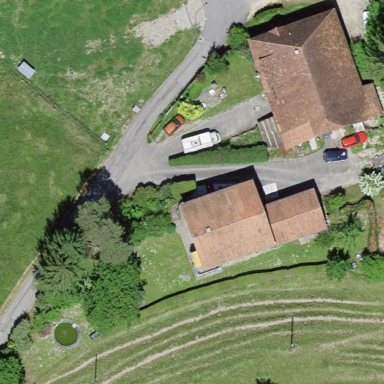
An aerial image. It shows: Farmyard area.